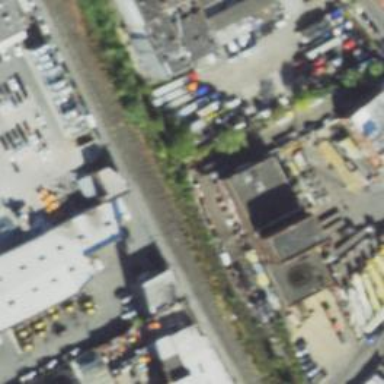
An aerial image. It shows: Rail spur service.